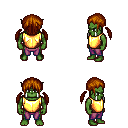
a pixel art fantasy rpg character, male body template, orc, green skin, gold chest armor, magenta pants, brunette twin-tailed hairstyle, four views (front, back, left, right), 2x2 character sprite sheet, small pixel art, hard edges, no anti-aliasing